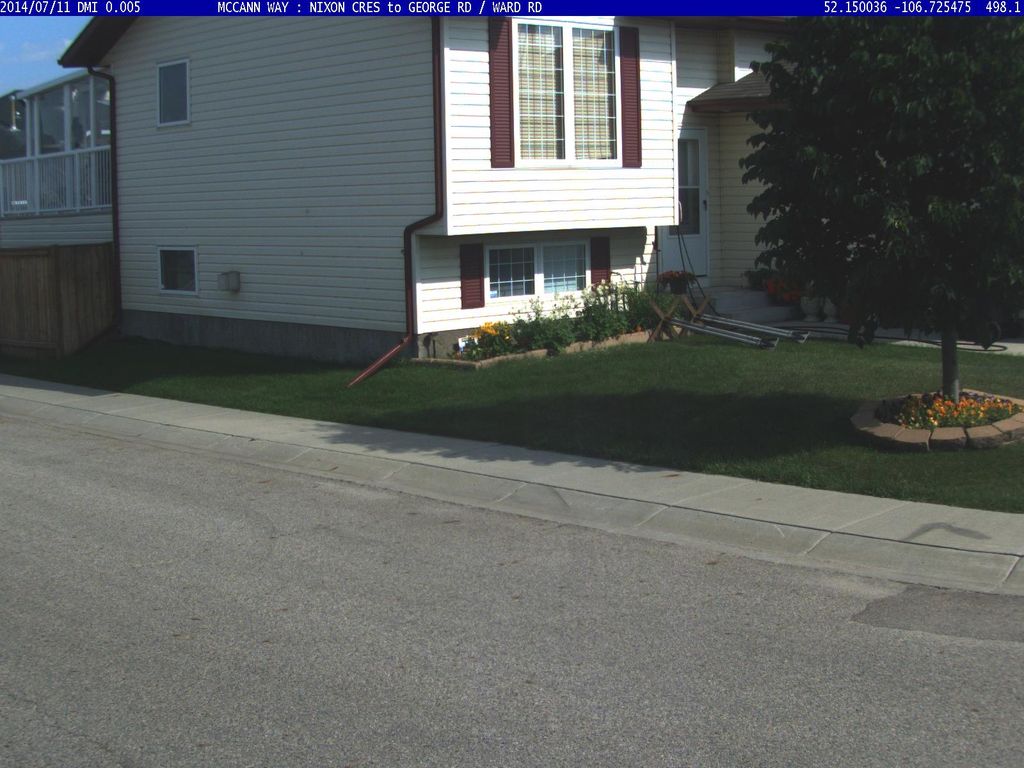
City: saskatoon